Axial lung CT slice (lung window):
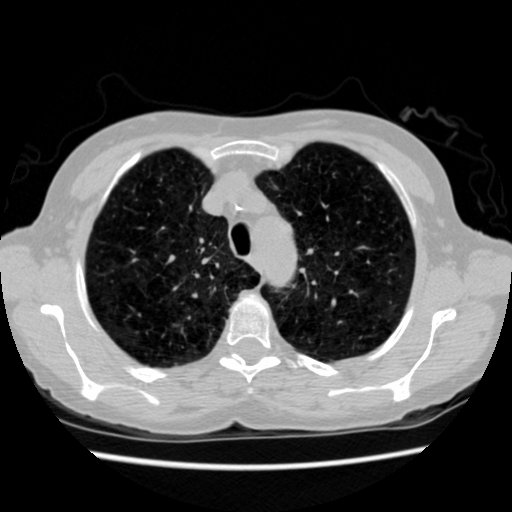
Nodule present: no